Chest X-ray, PA view. Patient: 56 years old, sex F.
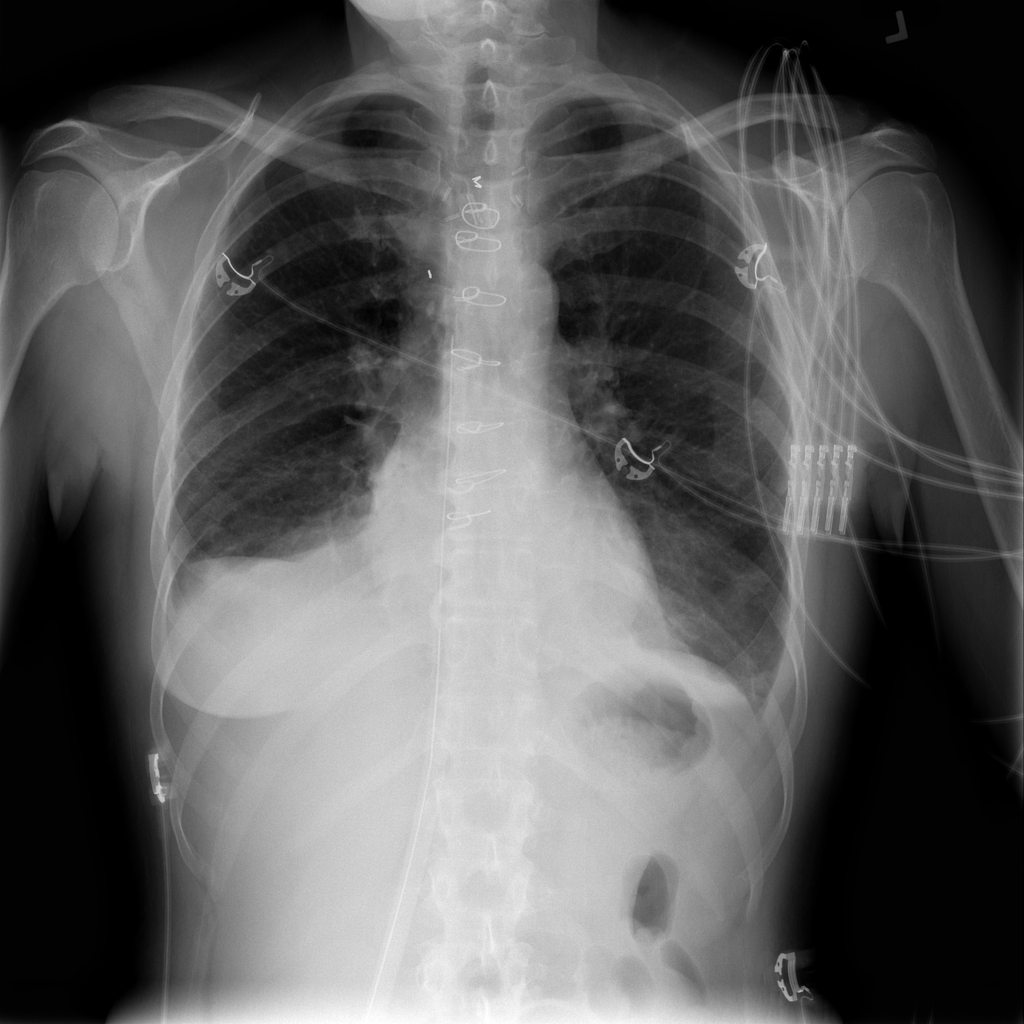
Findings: Effusion, Mass